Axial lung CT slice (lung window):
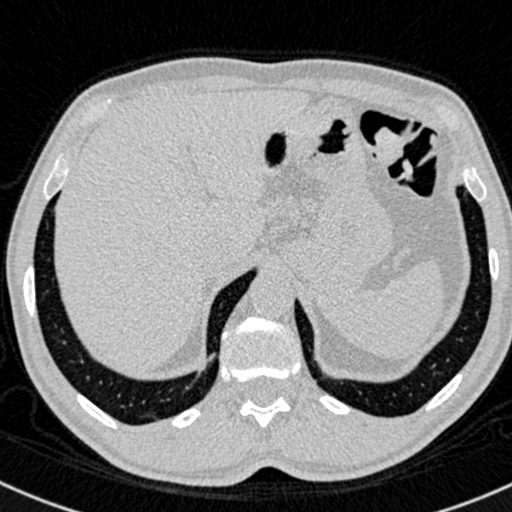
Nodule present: no